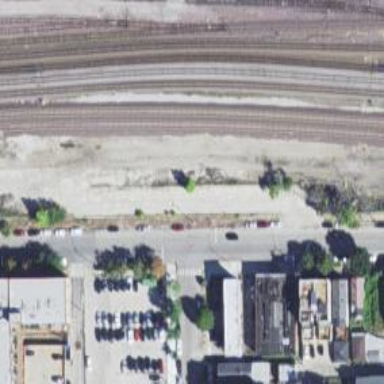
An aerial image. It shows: Abandoned railway yard is depicted.